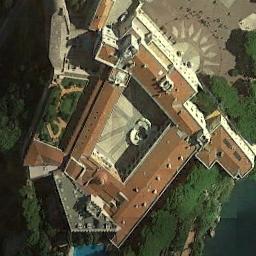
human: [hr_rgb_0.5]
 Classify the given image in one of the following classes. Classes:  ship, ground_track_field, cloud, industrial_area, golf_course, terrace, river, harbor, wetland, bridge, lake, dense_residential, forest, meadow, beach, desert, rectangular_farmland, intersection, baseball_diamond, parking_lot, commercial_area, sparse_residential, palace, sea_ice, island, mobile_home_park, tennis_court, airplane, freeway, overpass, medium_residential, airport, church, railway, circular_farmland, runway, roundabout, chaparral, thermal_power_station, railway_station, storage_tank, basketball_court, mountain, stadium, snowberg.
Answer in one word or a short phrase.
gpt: palace